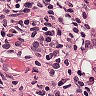
Metastatic tissue present: no